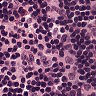
Metastatic tissue present: no